Question: I want to draw lines to the left and right of an element up to the edge of their parent element.
I'm not sure how I could describe this otherwise, but maybe a screenshot will do the trick:

As you can see, this is close to perfect, and if I put
'''
overflow: hidden;
'''
on the heading, then its even better, but then I can't see my nice rounded corners (red circled parts in screenshot) because it's then cut-off.
At the moment, as is, this is my HTML:
'''
<div id="IntroPage" class="introPage">
<div class="test">Heading</div>
</div>
'''
Where "introPage" is the gray part you see.
My CSS for this:
'''
.introPage {
position: relative;
max-width: 1000px;
margin: auto;
padding-top: 50px;
height: 100%;
background: gray;
}
.test {
position: relative;
/* overflow: hidden; */
text-align: center;
}
.test:before,
.test:after {
content: "";
position: relative;
background: #0099FF;
height: 6px;
display: inline-block;
width: 50%;
border-radius: 2px;
}
.test:before {
right: 10px;
margin-left: -50%;
}
.test:after {
left: 10px;
margin-right: -50%;
}
'''
Anyone has a better solution to this?
Thanx in advance!
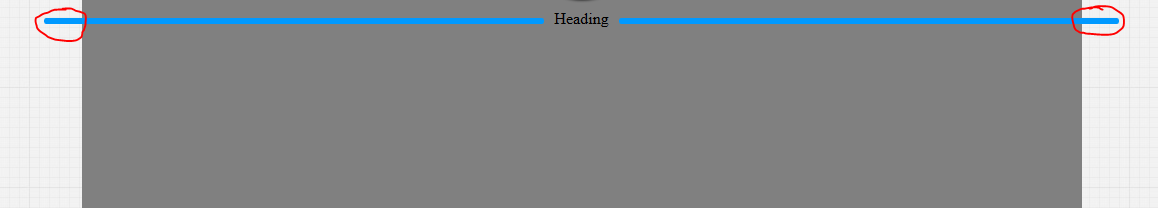
Answer: Here's a quick <URL>
Sorry , I had to use 2 divs for the blue lines so they would cooperate with the hybrid layout: flexbox for modern browsers and display table for a fallback.
# HTML
'''
<div id="IntroPage" class="introPage flexBox">
<div class='line'></div>
<div class="test">
Heading
</div>
<div class='line'></div>
</div>
'''
# CSS
'''
body {
background: grey;
}
.introPage {
position: relative;
width: 100%;
max-width: 100vw;
padding-top: 3em;
height: 100%;
background: gray;
display: table-row;
}
.test {
position: relative;
text-align: center;
width: 20%;
min-width: 1.5em;
display: table-cell;
font-variant: small-caps;
font-weight: 700;
font-size: 2em;
line-height: 2.5em;
flex-grow: 1;
flex-shrink: 1;
flex-basis: 20%;
}
.line {
position: relative;
background: #0099FF;
height: .4em;
border-radius: 2px;
display: table-cell;
height: 6px;
flex-grow: 1;
flex-shrink: 1;
flex-basis: 39%;
}
.flexBox {
display: flex;
flex-direction: row;
flex-wrap: nowrap;
justify-content: center;
align-content: center;
align-items: center;
}
'''